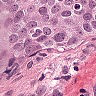
Metastatic tissue present: yes